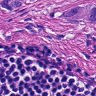
Metastatic tissue present: yes